The plot is a time-scale (wavelet) decomposition of a bearing vibration signal. What is the most likely bearing condition (normal, inner_race, outer_race, ball)?
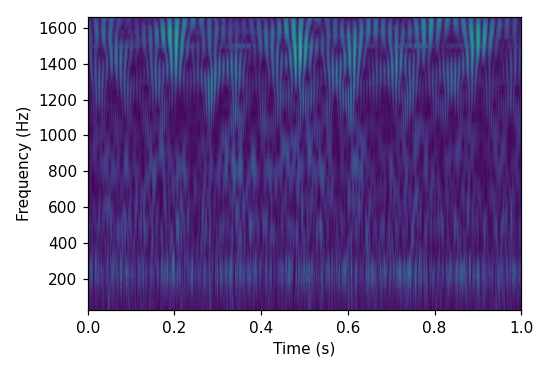
Answer: normal